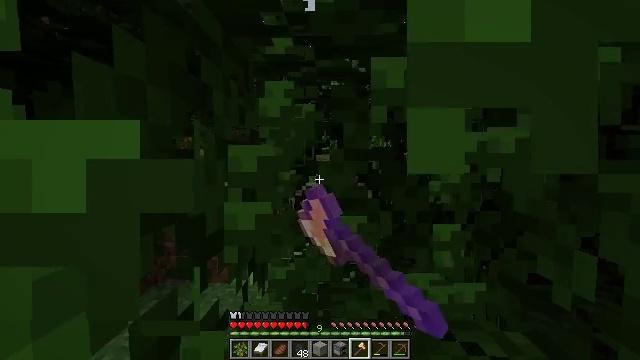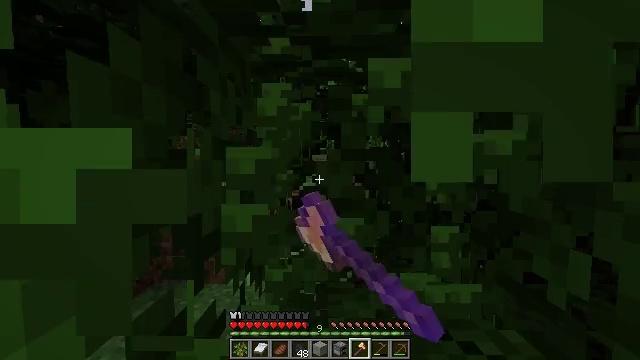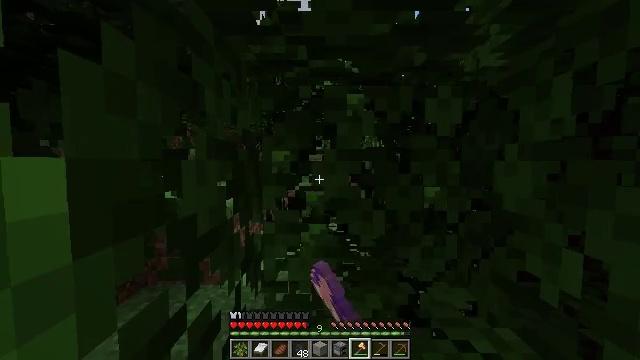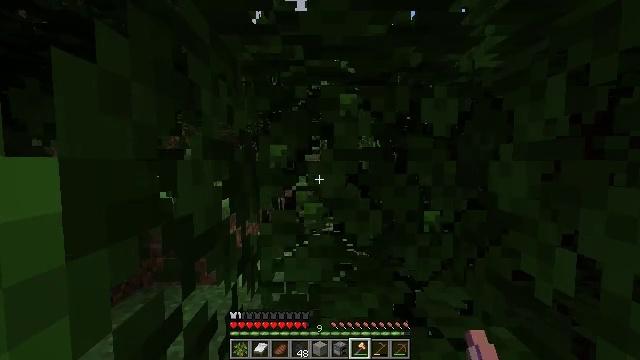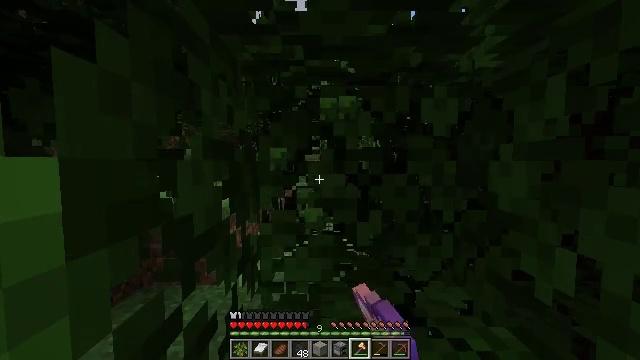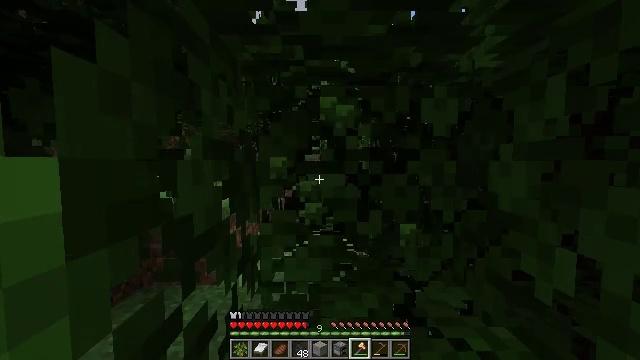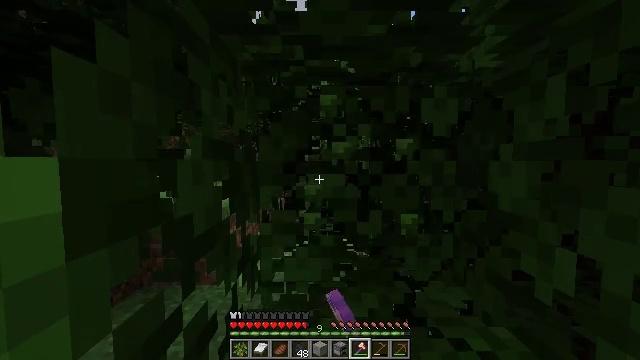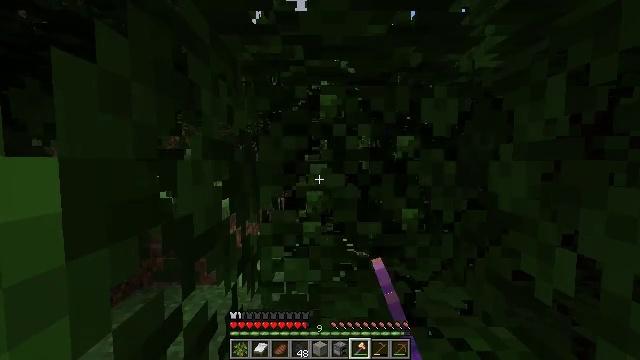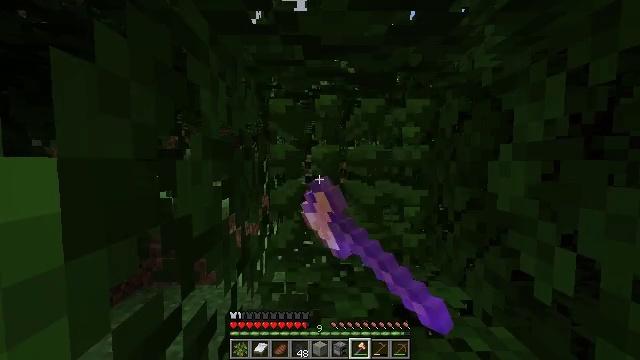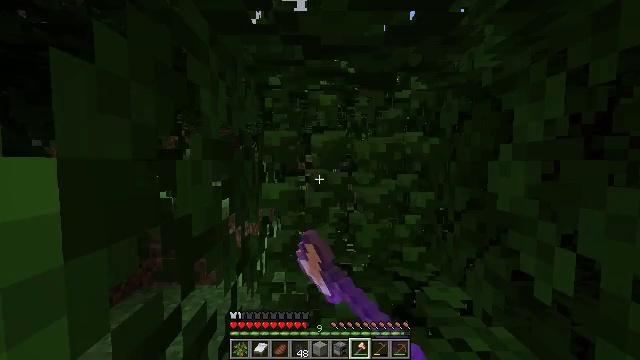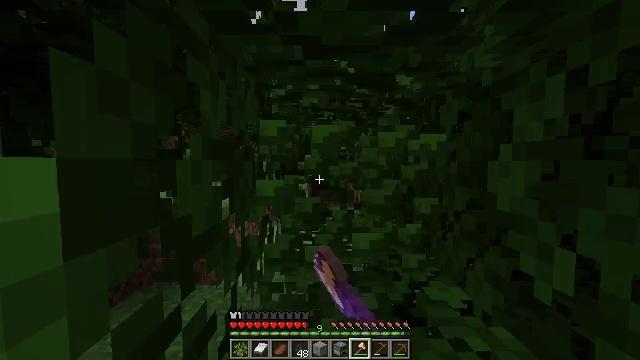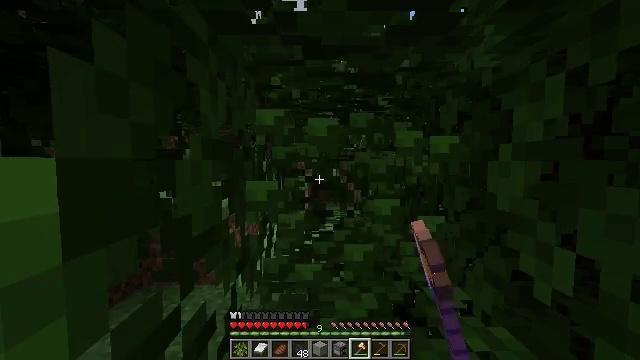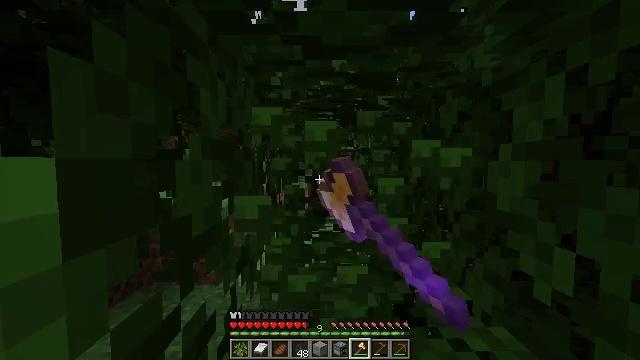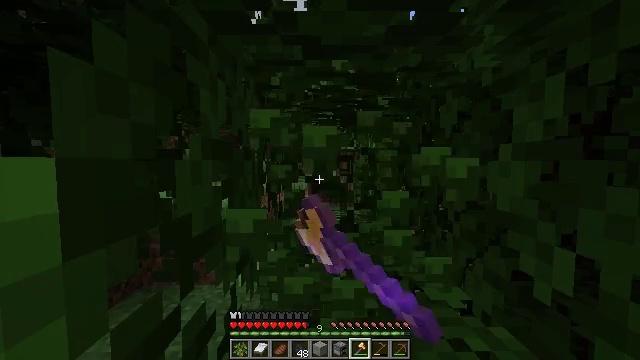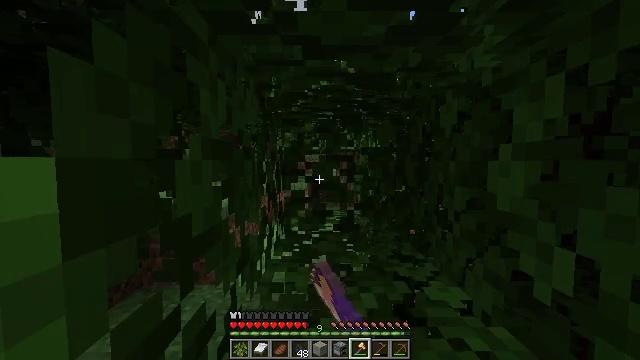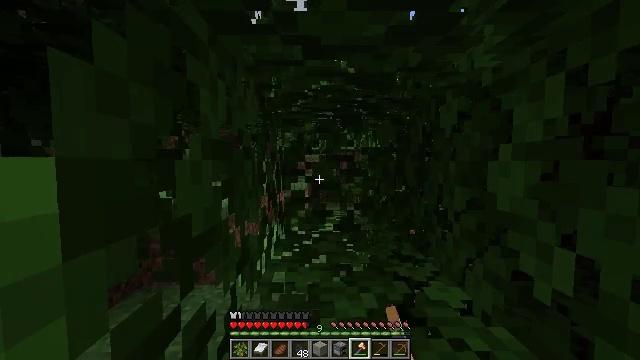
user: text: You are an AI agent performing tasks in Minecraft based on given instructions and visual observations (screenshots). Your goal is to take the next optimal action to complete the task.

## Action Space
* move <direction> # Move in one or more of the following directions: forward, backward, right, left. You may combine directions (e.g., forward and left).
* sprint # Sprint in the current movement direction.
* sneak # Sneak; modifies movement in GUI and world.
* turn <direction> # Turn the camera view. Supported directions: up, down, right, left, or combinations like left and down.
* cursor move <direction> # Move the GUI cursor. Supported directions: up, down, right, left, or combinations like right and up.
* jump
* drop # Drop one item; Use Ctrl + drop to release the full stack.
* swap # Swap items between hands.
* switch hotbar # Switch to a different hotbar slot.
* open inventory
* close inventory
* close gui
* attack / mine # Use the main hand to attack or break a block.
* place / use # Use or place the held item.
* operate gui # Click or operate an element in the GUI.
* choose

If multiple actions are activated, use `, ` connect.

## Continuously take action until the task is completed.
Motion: motion action
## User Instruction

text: Trim the tree by mining oak leaves.
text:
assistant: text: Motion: attack / mine
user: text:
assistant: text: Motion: attack / mine
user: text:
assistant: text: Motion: attack / mine
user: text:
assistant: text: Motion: attack / mine
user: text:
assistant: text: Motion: attack / mine
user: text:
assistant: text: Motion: attack / mine
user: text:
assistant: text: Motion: move forward, attack / mine
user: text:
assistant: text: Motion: move forward, attack / mine
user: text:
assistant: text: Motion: move forward, attack / mine
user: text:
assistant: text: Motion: move forward, attack / mine
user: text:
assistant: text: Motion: move forward, attack / mine
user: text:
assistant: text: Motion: attack / mine
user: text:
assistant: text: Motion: attack / mine
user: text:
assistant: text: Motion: attack / mine
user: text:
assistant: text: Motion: attack / mine
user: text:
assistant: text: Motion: attack / mine
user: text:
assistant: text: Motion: attack / mine
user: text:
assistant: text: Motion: attack / mine
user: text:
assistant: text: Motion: turn right and down, attack / mine
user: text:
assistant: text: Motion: turn right and down, attack / mine
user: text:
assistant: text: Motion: turn down, attack / mine
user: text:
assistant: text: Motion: turn down, attack / mine
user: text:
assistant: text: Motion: turn down, attack / mine
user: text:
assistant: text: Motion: turn down, attack / mine
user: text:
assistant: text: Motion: turn down, attack / mine
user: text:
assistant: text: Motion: attack / mine
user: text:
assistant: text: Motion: attack / mine
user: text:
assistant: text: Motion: attack / mine
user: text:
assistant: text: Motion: attack / mine
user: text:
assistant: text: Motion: attack / mine